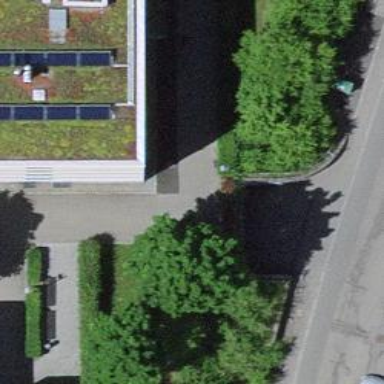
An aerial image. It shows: Parking entrance.